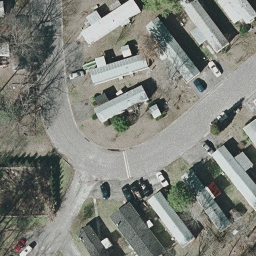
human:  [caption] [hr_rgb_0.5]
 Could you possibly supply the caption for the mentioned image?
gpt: Some mobile homes are arranged haphazardly with some cars parked at the roadside in the mobile home park .

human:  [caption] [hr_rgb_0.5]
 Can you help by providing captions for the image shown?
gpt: Many mobile homes with some plants beside in the mobile home park .

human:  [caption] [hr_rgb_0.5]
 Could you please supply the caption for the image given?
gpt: Some mobile homes are arranged haphazardly in the mobile home park .

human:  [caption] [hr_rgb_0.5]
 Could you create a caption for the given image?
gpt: Many mobile homes arranged haphazardly in the mobile home park and some roads go through this area .

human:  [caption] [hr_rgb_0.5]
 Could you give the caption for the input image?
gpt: Some mobile homes arranged haphazardly and some roads go through this area .